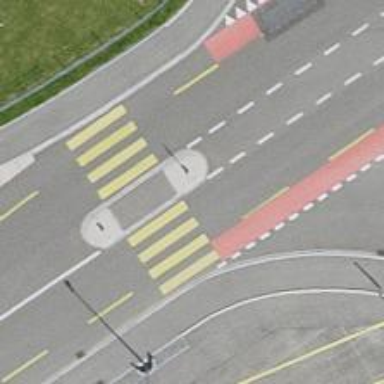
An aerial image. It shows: Uncontrolled zebra crossing with pedestrian island.